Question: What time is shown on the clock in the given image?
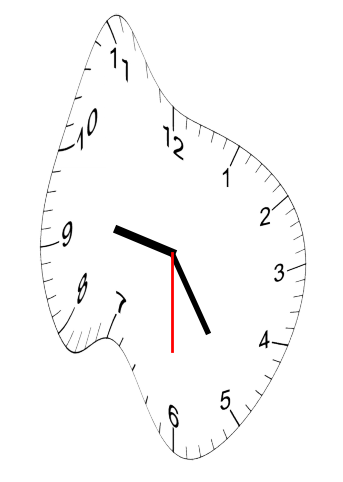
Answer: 09:24:30